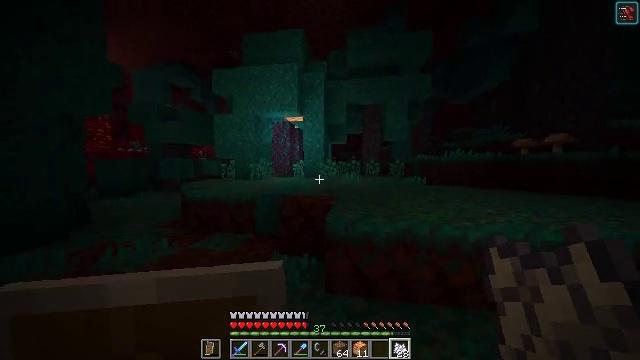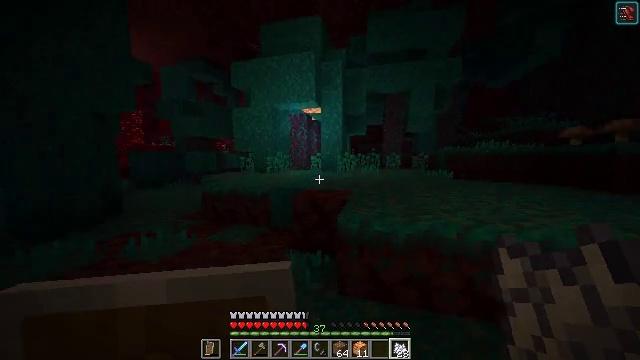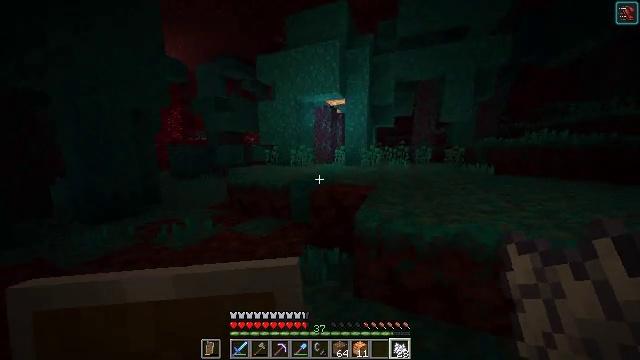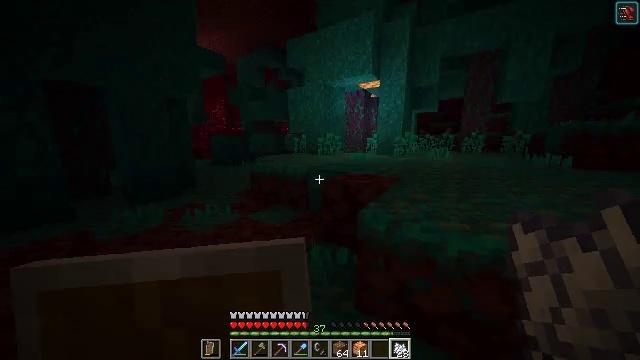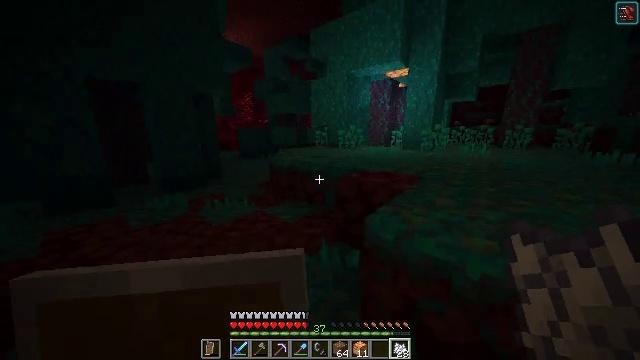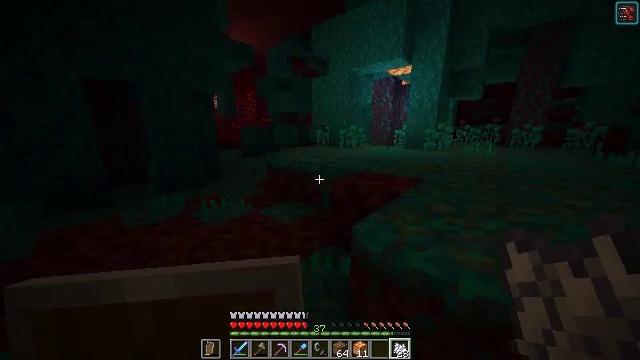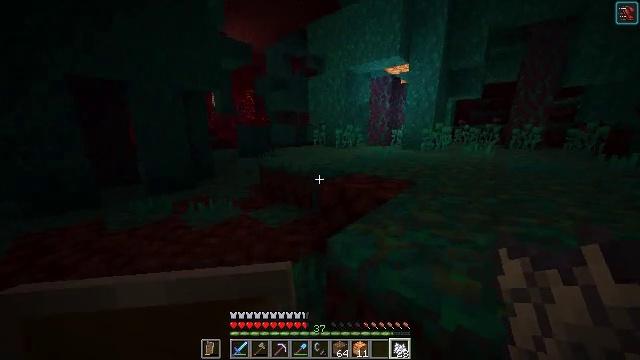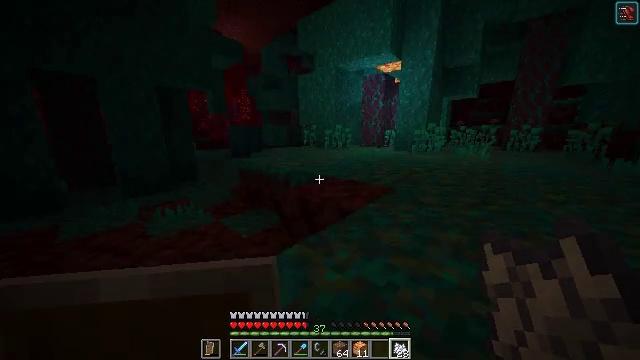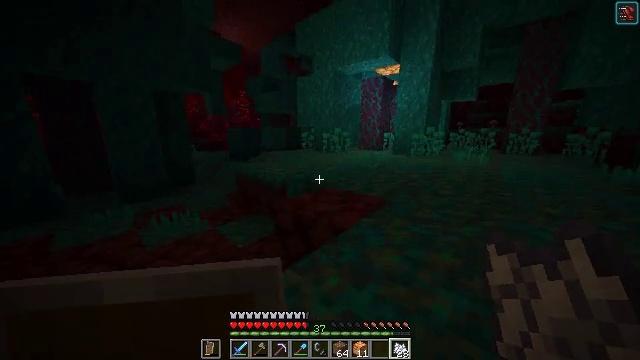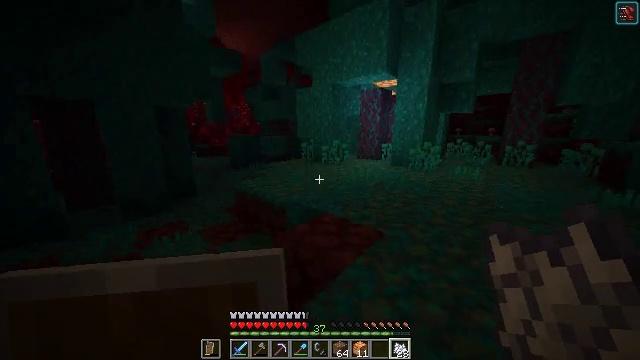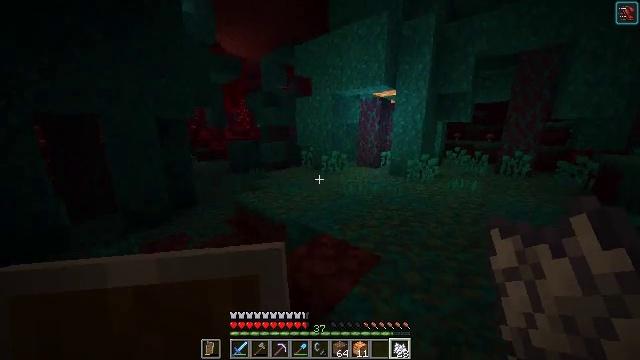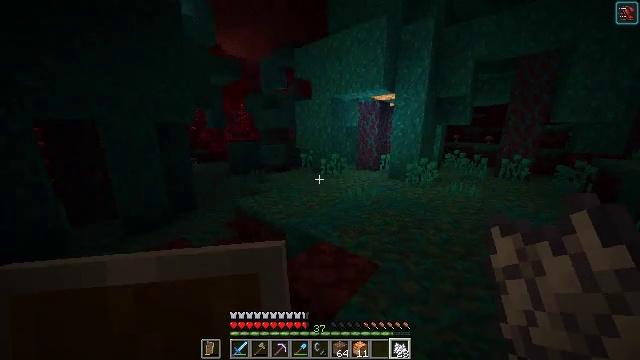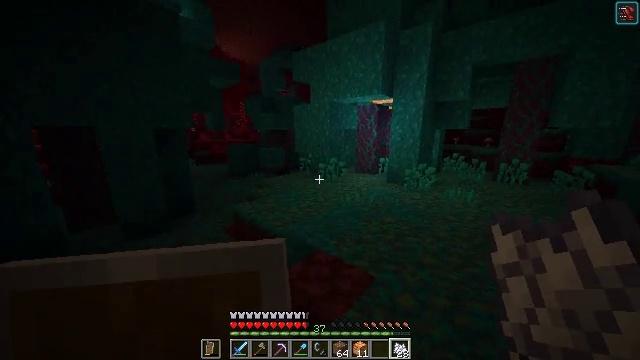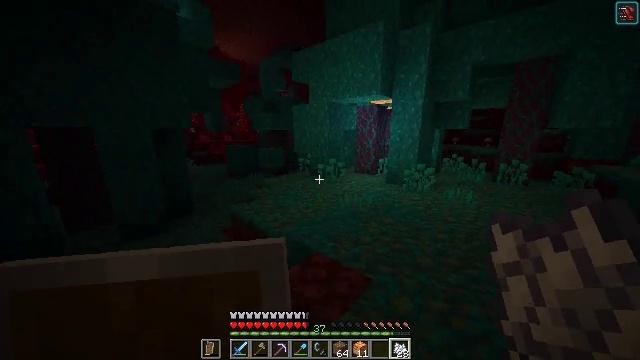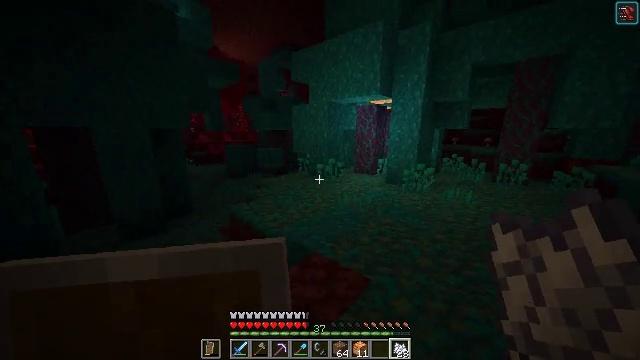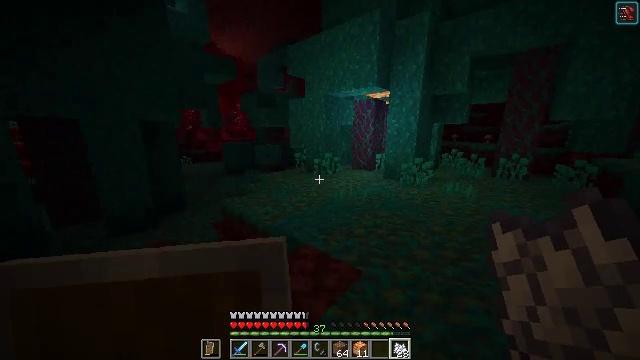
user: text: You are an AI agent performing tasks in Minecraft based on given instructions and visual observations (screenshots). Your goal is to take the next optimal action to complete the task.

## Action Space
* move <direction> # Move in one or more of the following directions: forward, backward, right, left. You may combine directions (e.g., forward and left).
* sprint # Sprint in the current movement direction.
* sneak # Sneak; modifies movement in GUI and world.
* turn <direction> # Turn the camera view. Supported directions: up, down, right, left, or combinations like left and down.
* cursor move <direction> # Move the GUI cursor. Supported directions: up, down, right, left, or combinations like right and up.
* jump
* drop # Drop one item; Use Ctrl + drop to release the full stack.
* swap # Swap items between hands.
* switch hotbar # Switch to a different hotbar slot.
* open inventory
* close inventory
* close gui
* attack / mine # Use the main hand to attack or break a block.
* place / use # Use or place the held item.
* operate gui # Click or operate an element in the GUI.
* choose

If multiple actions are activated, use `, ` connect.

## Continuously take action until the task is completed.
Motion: motion action
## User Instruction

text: Mine the shroomlight block.
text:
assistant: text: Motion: move forward and move right, turn left and down
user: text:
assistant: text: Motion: move forward and move right, turn left and down
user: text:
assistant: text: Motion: move forward and move right, turn left and down
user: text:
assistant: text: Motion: move forward and move right, turn left and down
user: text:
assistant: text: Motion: move forward and move right, turn left
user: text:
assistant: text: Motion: move forward and move right
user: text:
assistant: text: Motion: move forward and move right
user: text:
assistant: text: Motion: move forward and move right, jump
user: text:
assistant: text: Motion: move forward and move right, jump
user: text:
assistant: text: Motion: move forward and move right, jump
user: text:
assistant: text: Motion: move forward and move right, jump
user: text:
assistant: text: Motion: move forward and move right
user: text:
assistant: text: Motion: move forward and move right
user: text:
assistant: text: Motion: move forward and move right
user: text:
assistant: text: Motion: move forward and move right
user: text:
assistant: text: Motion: move forward and move right
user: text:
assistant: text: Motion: move forward and move right
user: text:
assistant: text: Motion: move forward and move right
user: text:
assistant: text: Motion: move forward and move right
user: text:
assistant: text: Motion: move forward and move right
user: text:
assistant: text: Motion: move forward and move right
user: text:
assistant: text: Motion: move forward and move right
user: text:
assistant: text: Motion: move forward and move right
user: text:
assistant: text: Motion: move forward
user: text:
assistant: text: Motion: move forward
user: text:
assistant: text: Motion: move forward
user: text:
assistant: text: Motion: move forward
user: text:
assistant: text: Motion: move forward
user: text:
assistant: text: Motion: move forward
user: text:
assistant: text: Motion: move forward